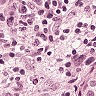
Metastatic tissue present: yes